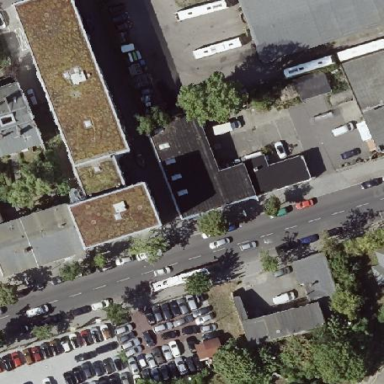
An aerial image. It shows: Retail building.